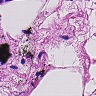
Metastatic tissue present: no